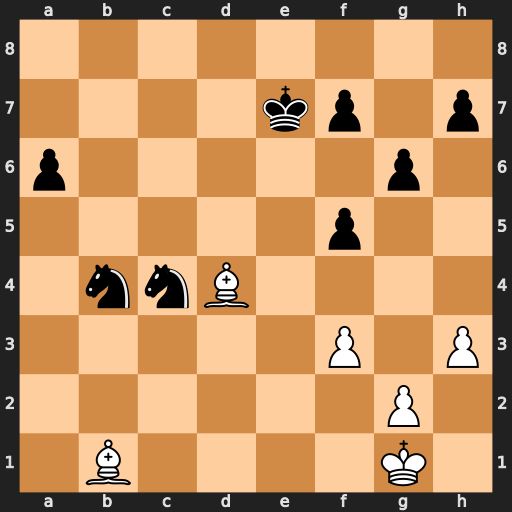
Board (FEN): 8/4kp1p/p5p1/5p2/1nnB4/5P1P/6P1/1B4K1
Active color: w
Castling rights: -
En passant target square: -
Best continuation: Bc5+ Kf6 Bxb4